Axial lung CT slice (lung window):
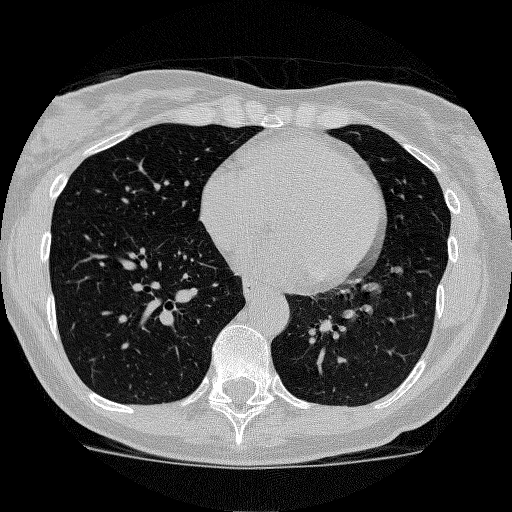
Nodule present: no